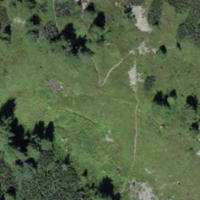
EUNIS habitat code: 26
Species observed at this site:
Campanula barbata